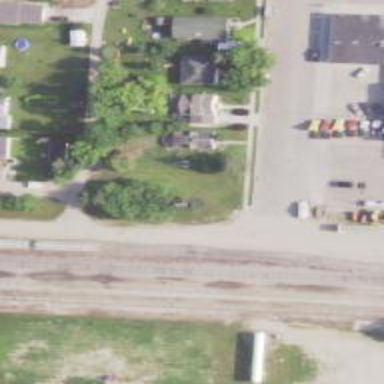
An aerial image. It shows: Single railway siding track.